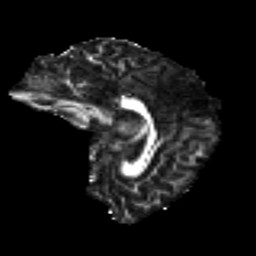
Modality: FA
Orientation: sagittal
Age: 21
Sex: female
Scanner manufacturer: ge
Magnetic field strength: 3 T
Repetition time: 7.8 s
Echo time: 0.0606 s